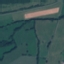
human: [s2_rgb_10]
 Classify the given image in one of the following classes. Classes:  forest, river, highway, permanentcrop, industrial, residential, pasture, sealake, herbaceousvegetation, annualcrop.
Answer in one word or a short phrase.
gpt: Pasture